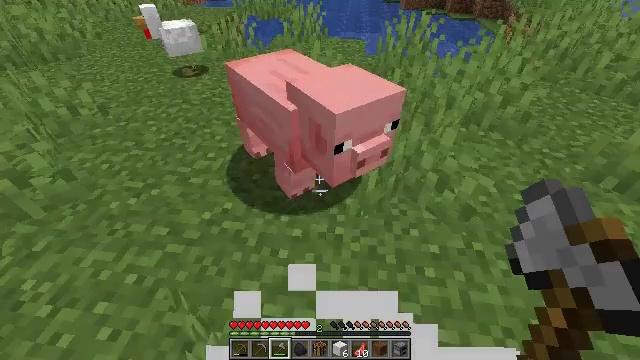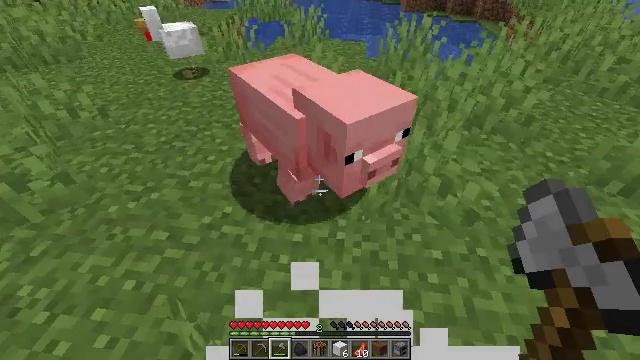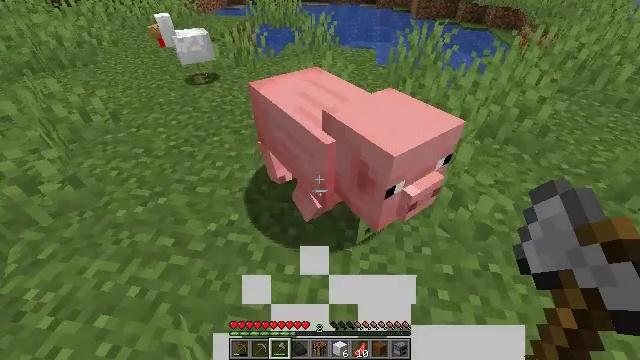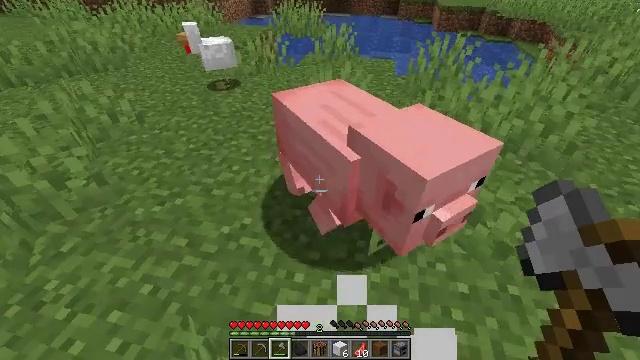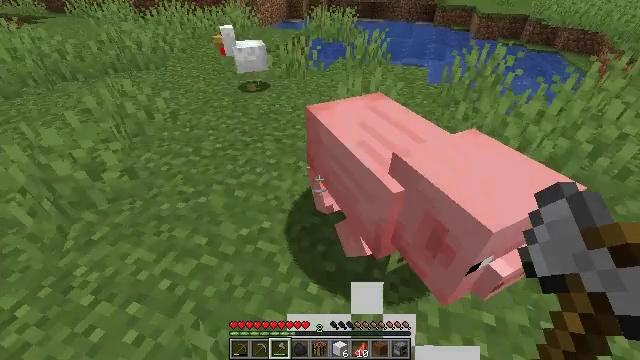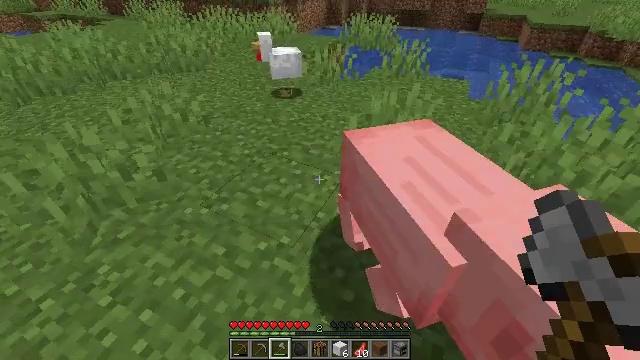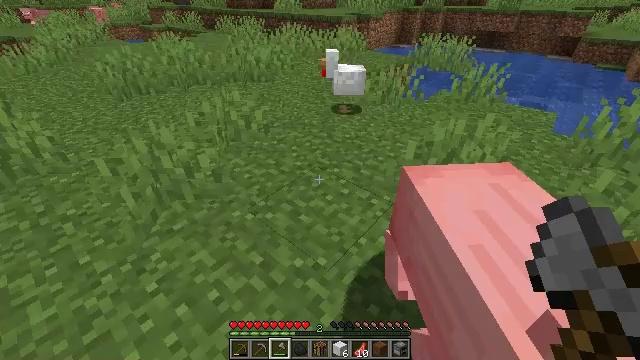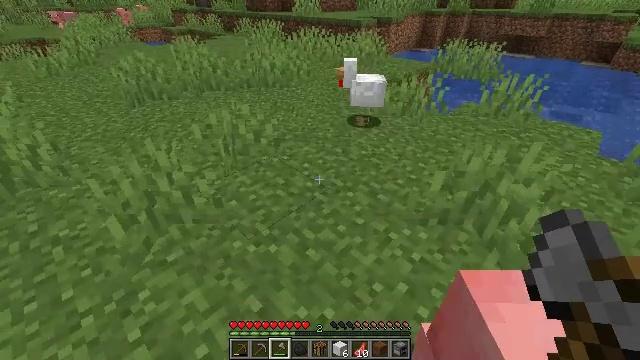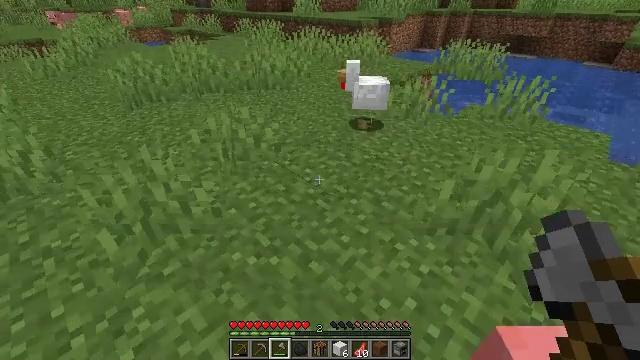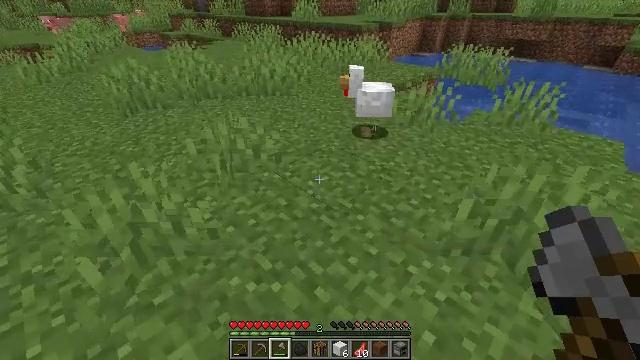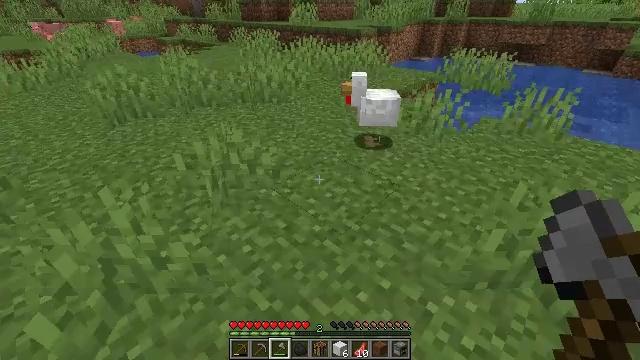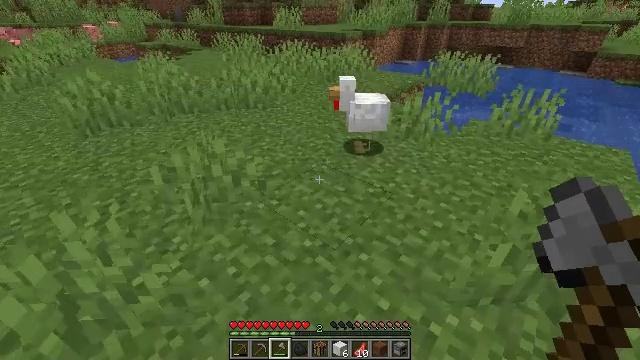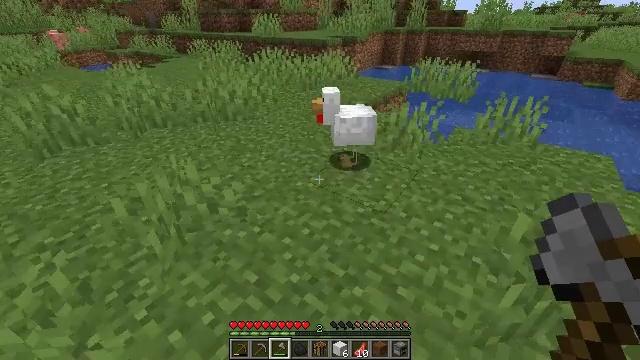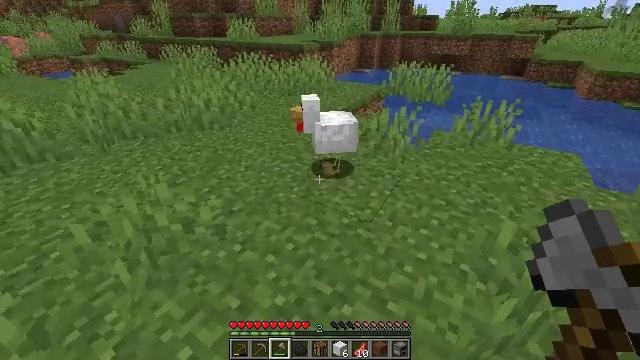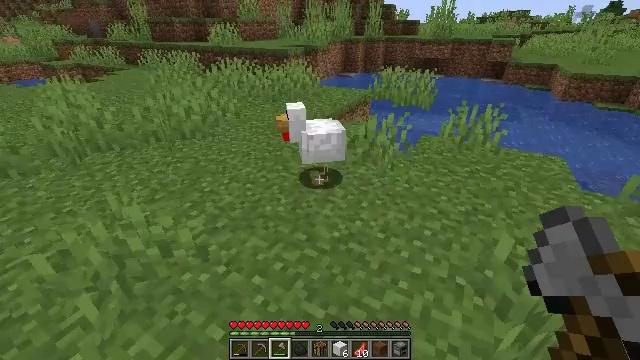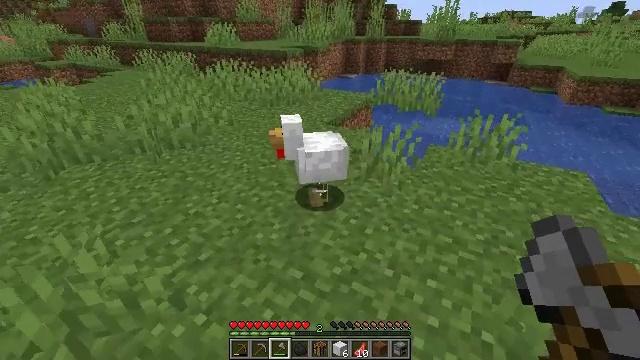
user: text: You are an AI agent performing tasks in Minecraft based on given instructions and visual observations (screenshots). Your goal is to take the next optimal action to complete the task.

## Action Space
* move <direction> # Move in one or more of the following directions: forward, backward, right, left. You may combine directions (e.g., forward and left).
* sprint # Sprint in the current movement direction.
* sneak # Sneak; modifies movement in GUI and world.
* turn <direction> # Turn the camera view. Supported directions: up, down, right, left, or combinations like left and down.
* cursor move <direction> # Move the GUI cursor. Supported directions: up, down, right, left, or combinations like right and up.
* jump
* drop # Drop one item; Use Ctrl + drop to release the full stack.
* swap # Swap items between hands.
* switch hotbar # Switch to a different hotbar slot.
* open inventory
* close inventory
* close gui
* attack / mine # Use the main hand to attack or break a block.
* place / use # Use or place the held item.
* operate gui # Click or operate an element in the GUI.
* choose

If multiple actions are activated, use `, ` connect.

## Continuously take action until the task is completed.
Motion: motion action
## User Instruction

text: Kill mobs.
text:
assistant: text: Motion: no_op
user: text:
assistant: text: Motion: turn left and up
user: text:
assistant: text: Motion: turn left and up
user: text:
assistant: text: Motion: move forward, turn left
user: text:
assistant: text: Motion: move forward, turn left and up
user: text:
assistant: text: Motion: move forward, turn left and up
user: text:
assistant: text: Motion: move forward, turn left
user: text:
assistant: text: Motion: move forward
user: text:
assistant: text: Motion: move forward
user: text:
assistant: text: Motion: move forward
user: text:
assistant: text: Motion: move forward, turn right
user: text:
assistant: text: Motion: move forward, turn right and up
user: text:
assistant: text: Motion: move forward, turn right
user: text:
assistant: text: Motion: move forward, turn right
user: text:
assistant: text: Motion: move forward
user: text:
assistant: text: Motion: move forward
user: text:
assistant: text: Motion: move forward
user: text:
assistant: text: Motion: move forward
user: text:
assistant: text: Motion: move forward
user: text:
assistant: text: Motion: move forward
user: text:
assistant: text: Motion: move forward
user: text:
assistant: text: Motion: move forward
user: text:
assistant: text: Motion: turn down
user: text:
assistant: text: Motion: turn left and down
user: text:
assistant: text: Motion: turn down
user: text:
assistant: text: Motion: turn down
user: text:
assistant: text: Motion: turn down
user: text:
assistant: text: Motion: turn down
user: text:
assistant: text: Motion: no_op
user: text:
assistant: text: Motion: no_op